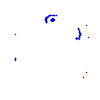
Particle: proton